Field crop: tomato
Growth stage: 1
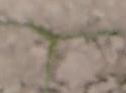
Species: cyperus